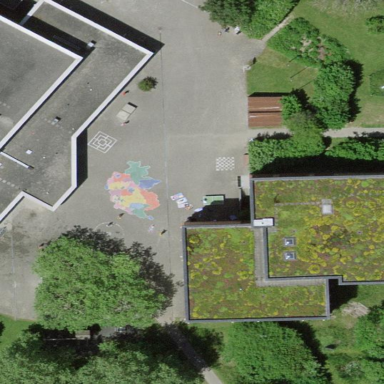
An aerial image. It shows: School building.